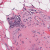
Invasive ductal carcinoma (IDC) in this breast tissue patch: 0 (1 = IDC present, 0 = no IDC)